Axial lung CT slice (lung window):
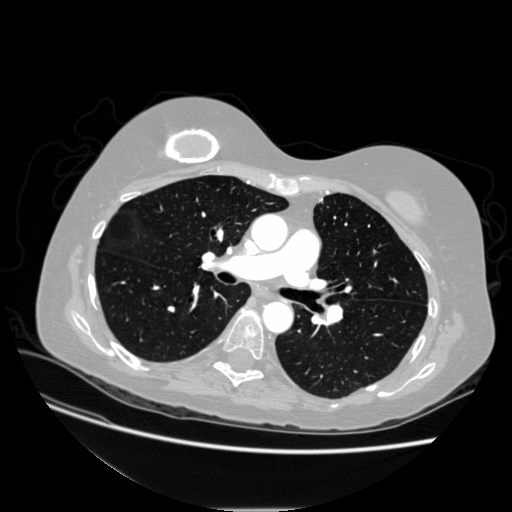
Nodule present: no